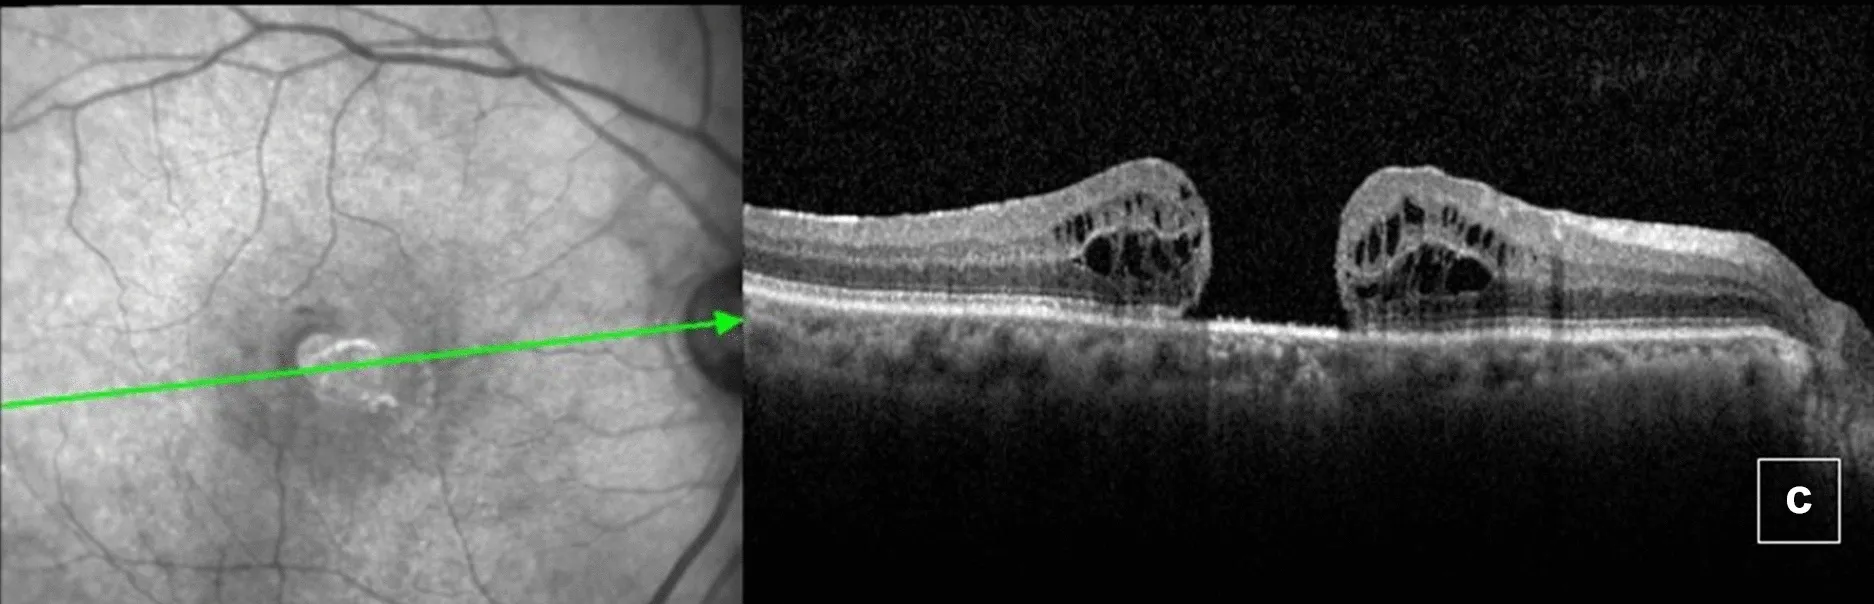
Six months after surgery, MH with dimensions similar to baseline values (c).
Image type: ophthalmic_imaging (oct)